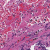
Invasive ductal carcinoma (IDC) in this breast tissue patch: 0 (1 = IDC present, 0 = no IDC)